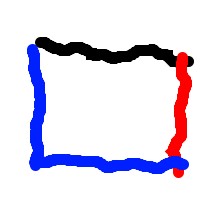
Shape: rectangle